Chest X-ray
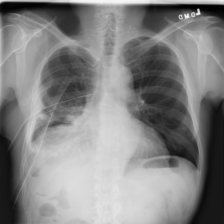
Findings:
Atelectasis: negative
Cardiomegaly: negative
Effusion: negative
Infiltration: negative
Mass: negative
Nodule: negative
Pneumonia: negative
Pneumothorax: negative
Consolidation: negative
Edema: negative
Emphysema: negative
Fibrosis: negative
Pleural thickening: negative
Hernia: negative